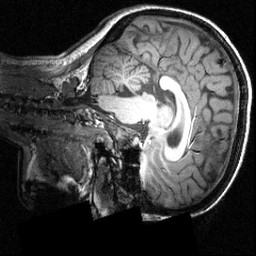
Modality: T1w
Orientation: sagittal
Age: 24
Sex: female
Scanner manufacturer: siemens
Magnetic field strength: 3.951 T
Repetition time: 1.5 s
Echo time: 0.00335 s